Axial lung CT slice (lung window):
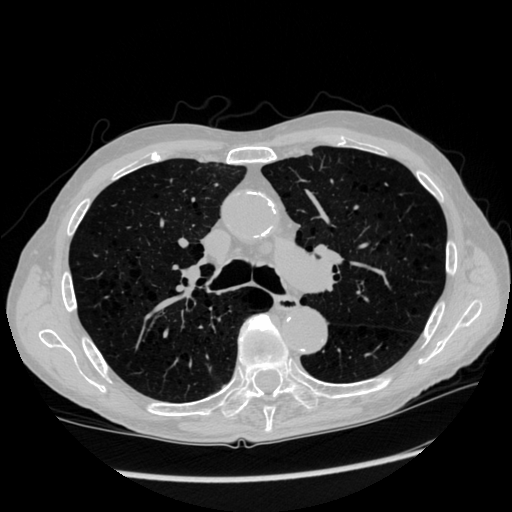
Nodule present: no